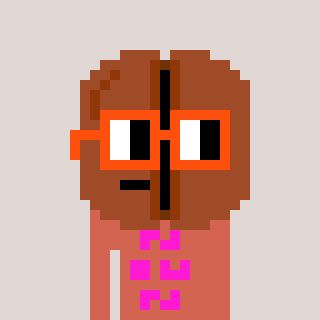
a pixel art character with square orange glasses, a coffeebean-shaped head and a peachy-colored body on a warm background